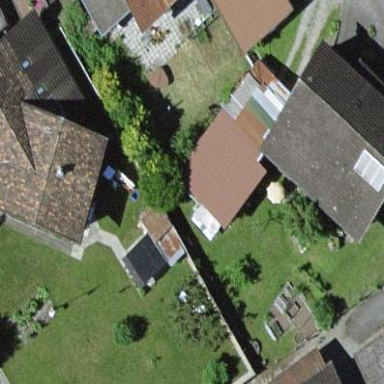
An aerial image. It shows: View of roof of building.